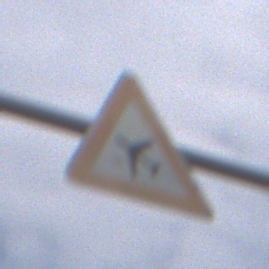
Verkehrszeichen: FlugbetriebRechts
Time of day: Midday
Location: Outdoor (RoadRail)
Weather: PartlyCloudy
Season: NotSpecified
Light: Natural